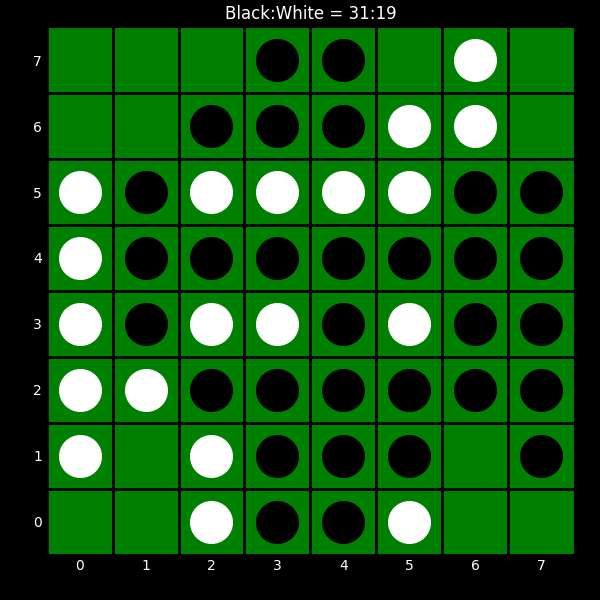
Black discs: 31
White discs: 19